Aerial crown-view tile of a tropical tree (Barro Colorado Island, Panama), acquired 20250512:
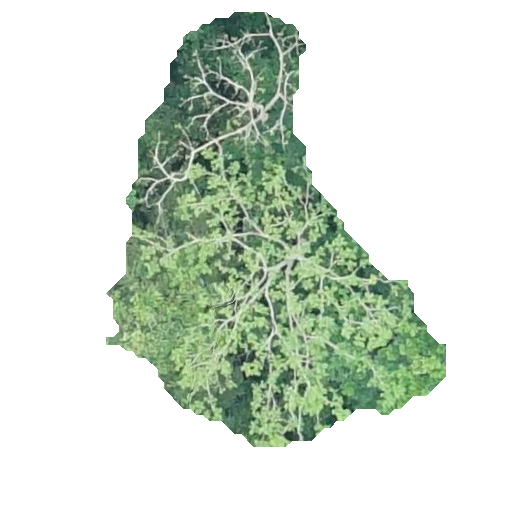
Species: Trattinnickia aspera
GBIF accepted scientific name: Trattinnickia aspera
Crown area: 123.715 m²